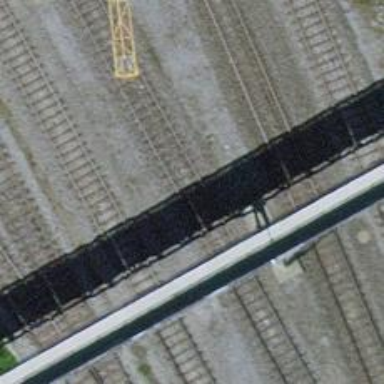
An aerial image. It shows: Railway switch.